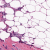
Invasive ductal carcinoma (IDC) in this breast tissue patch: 0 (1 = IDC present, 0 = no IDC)